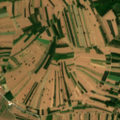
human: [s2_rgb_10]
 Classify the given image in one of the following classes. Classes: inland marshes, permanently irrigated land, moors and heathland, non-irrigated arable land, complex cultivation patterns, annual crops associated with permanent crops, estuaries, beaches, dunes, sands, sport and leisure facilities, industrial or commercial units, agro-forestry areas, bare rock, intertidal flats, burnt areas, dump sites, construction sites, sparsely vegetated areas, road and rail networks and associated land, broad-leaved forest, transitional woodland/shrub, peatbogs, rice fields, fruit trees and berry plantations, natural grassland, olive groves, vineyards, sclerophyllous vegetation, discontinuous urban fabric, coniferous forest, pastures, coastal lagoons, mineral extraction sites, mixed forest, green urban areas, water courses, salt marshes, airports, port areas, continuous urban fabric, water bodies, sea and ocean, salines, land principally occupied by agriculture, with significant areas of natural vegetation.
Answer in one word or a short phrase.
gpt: non-irrigated arable land, complex cultivation patterns